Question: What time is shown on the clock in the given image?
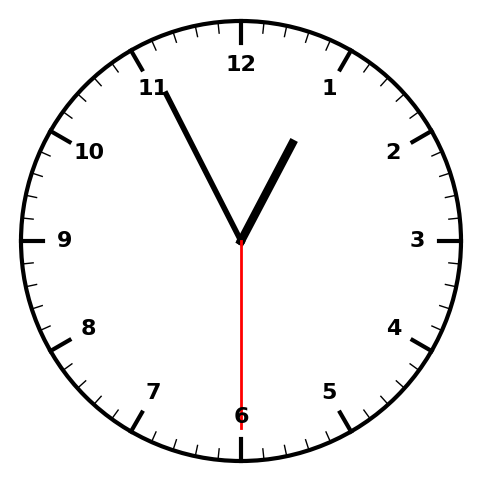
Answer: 12:55:30